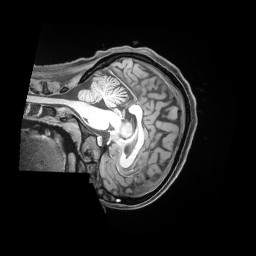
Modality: T1w
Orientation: sagittal
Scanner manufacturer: siemens
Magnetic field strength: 3 T
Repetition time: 2.53 s
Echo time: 0.00169 s